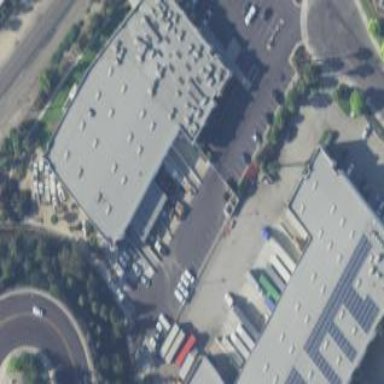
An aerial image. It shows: Warehouse building.